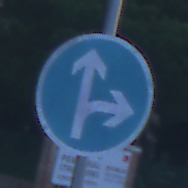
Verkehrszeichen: VorgeschriebeneFahrtrichtungGeradeausOderRechts
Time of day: Dawn
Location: Outdoor (Urban)
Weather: PartlyCloudy
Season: NotSpecified
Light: Natural